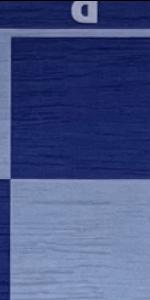
Label: Empty